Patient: sex M, age 94
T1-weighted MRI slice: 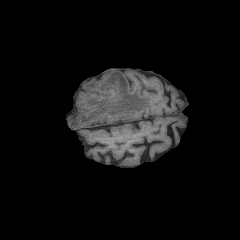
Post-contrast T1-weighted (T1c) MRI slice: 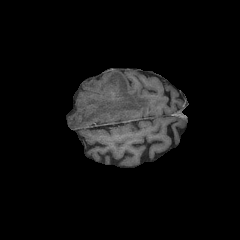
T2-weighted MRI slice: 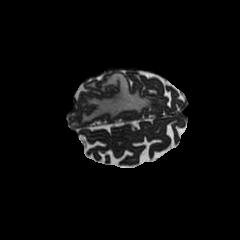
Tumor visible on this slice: yes
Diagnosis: Glioblastoma, IDH-wildtype
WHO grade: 4